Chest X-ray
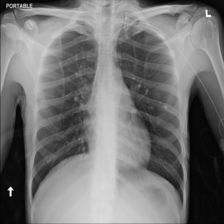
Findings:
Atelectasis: negative
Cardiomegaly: negative
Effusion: negative
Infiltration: negative
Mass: negative
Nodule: negative
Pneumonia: negative
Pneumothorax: negative
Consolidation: negative
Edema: negative
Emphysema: negative
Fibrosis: negative
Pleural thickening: negative
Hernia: negative